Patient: sex F, age 72
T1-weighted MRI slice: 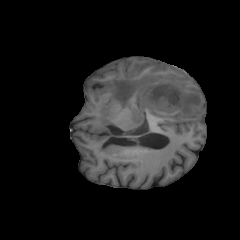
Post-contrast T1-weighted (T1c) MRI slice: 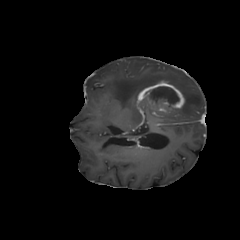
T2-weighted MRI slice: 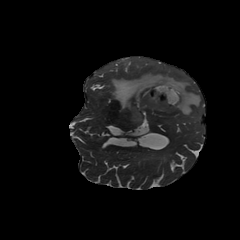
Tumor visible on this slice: yes
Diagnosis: Glioblastoma, IDH-wildtype
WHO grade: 4